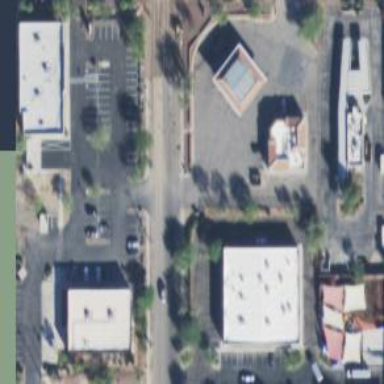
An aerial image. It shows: Retail area.